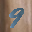
Label: 9